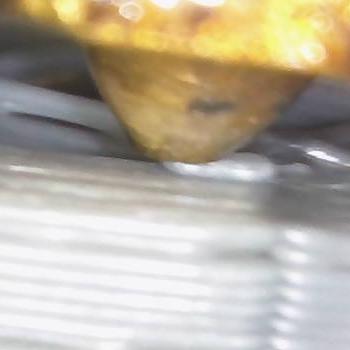
Flow rate: 69%